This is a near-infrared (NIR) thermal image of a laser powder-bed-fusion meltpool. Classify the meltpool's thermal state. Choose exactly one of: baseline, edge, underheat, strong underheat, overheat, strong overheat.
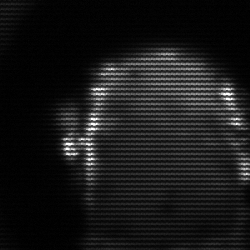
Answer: baseline